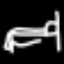
Label: bed